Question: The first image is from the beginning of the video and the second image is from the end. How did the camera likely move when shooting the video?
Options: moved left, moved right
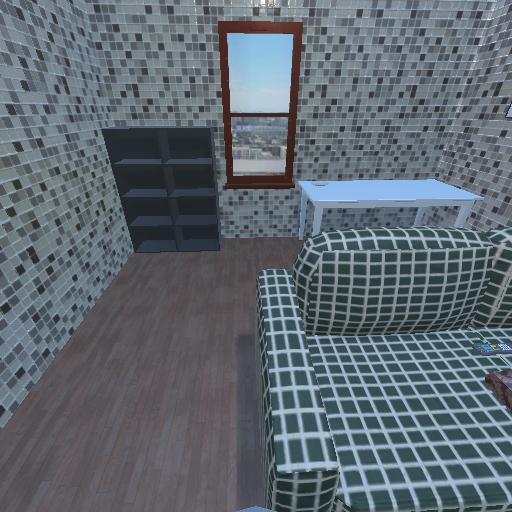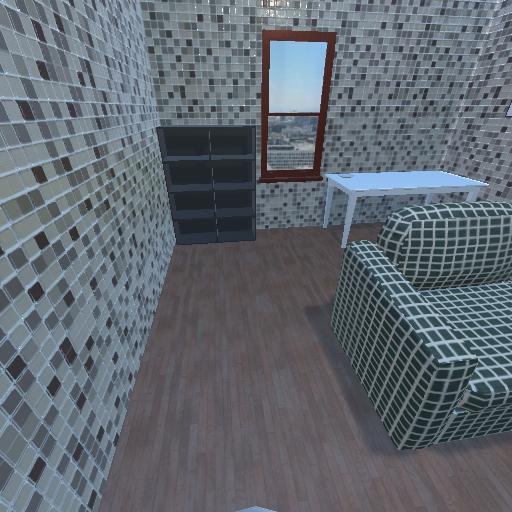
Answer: moved left